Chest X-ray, PA view. Patient: 36 years old, sex F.
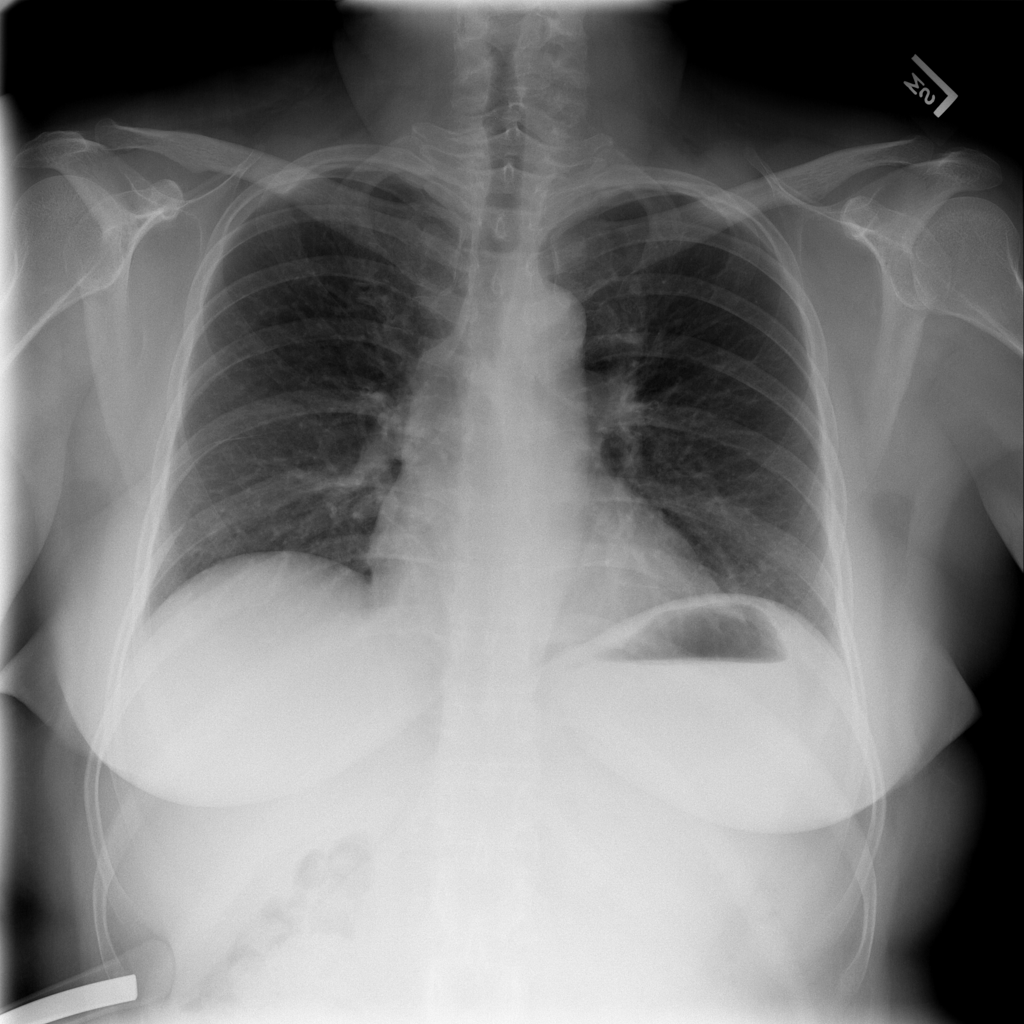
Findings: No Finding